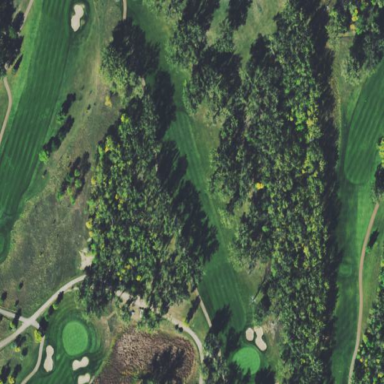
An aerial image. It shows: Golf fairway in the image.